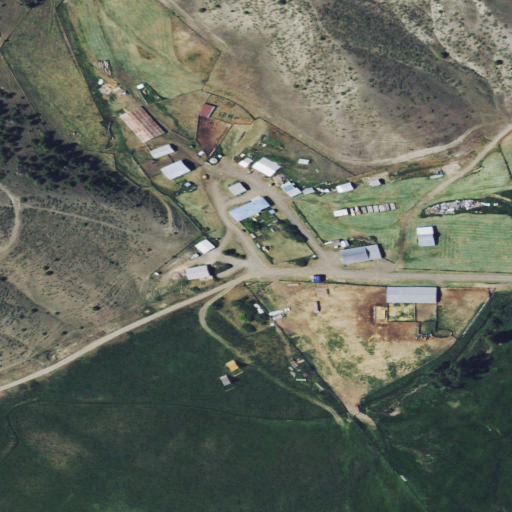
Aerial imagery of valley in Montana named Shearing Plant Gulch containing shrub, grassland, cultivated crops, pasture, open development, low intensity development, high intensity development, medium intensity development, and woody wetlands